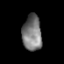
Tissue: prostate
Cell type: T cells
Senescence score: 0.3319
Nuclear area (px): 668
Mean DAPI intensity: 121.707